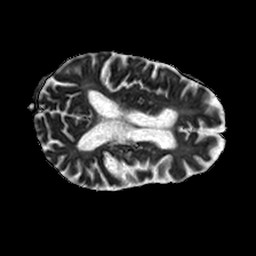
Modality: ADC
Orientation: axial
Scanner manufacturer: philips
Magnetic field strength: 1.5 T
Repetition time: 3.393 s
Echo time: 0.06922 s